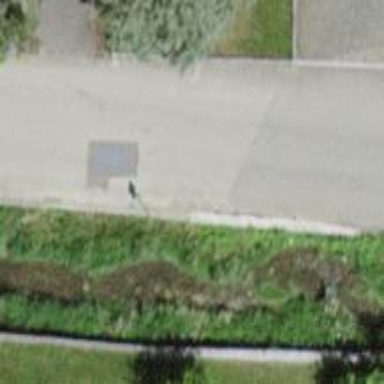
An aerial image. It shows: Residential road with asphalt surface and no sidewalk.